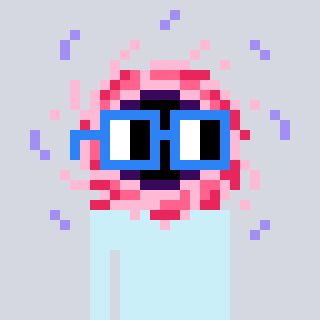
a pixel art character with square blue glasses, a blackhole-shaped head and a bege-colored body on a cool background